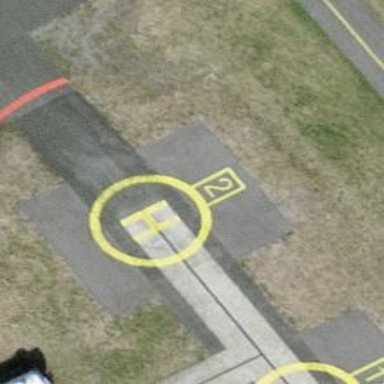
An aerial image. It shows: Image showing helipad at airport.